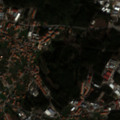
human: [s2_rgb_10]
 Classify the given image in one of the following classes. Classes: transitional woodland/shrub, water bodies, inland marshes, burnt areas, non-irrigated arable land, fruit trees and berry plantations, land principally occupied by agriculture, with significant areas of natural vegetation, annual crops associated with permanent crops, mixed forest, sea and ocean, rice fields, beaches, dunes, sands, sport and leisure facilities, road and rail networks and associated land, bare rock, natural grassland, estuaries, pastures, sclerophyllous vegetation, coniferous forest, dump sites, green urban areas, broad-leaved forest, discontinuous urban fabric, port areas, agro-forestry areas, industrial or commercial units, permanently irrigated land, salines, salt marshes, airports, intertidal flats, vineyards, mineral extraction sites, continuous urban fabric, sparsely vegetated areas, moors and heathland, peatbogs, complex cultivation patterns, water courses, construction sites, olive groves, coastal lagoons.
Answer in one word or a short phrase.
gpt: discontinuous urban fabric, industrial or commercial units, coniferous forest